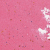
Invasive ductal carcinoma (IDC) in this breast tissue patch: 0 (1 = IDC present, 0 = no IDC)